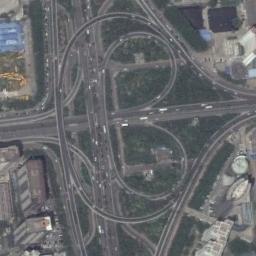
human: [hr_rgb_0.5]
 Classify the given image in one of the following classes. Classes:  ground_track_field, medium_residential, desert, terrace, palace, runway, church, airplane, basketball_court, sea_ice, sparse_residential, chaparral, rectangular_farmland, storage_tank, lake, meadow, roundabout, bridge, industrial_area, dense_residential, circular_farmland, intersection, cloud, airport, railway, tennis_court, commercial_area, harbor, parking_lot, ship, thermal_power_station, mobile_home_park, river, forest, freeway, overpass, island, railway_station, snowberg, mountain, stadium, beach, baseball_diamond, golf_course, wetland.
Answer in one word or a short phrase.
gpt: overpass